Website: bh-photo
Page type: store-pickup
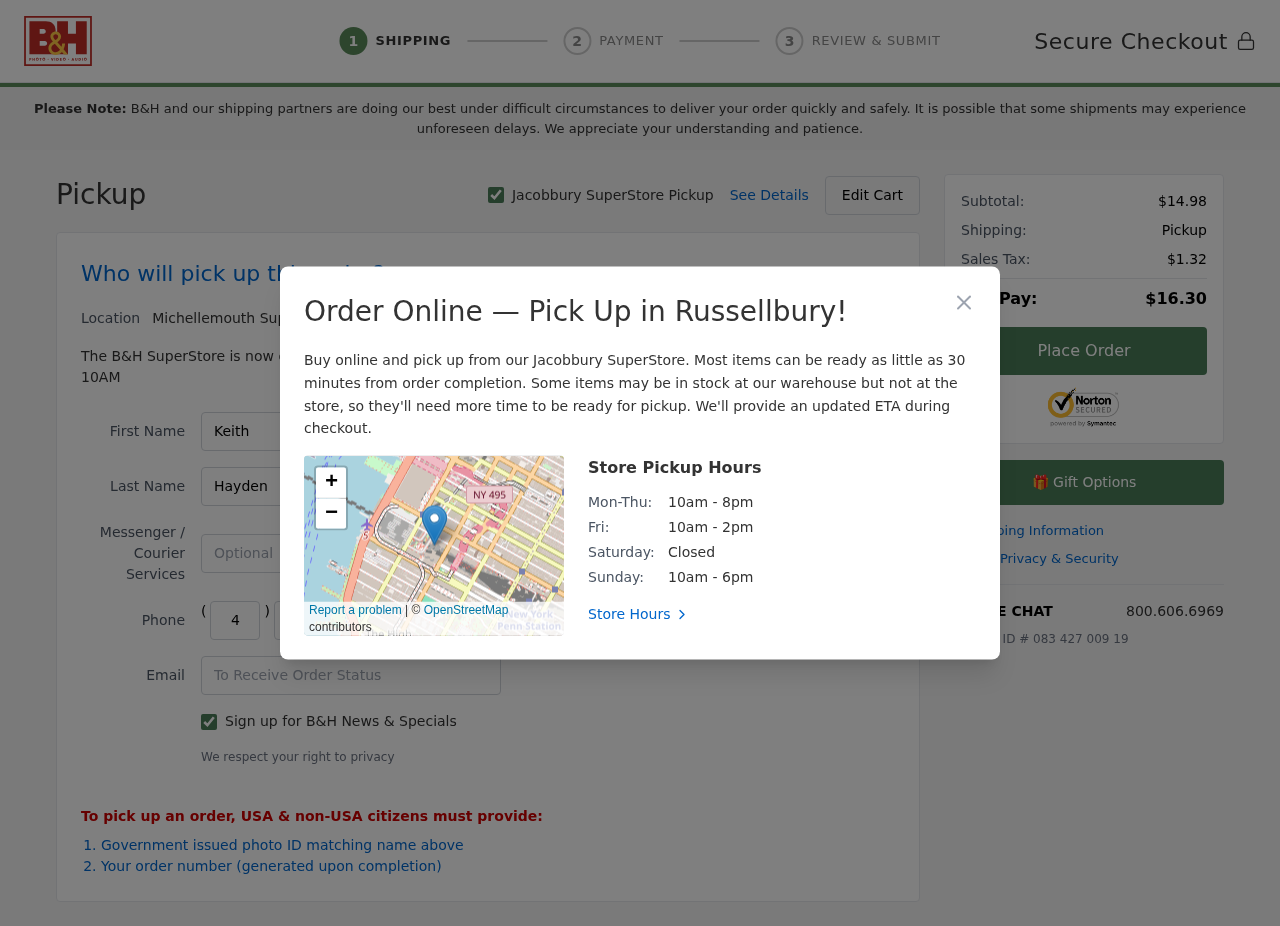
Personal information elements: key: PII_CITY
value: Jacobbury
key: PII_CITY2
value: Michellemouth
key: PII_CITY3
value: Russellbury
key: PII_EMAIL
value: keithhayden@gmail.com
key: PII_FIRSTNAME
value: Keith
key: PII_LASTNAME
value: Hayden
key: PII_PHONE_AREA
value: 448
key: PII_PHONE_PREFIX
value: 446
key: PII_PHONE_SUFFIX
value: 1599
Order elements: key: ORDER_SUBTOTAL
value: $14.98
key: ORDER_TAX
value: $1.32
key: ORDER_TOTAL
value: $16.30
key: ORDER_ID
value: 083 427 009 19